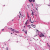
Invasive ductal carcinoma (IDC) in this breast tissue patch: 0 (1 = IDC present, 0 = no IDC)